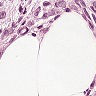
Metastatic tissue present: yes